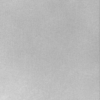
Label: dusty